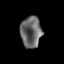
Tissue: lung
Cell type: Myeloid cells
Senescence score: 0.1369
Nuclear area (px): 635
Mean DAPI intensity: 103.942